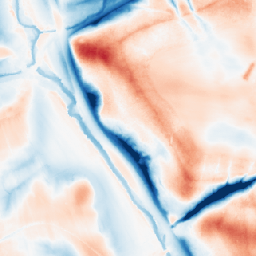
Category: trend_removal
Decomposition family: local_polynomial
Decomposition parameters: window_size: 51
degree: 1
Upsampling method: area
Upsampling parameters: scale: 8
Upsampling scale: 8